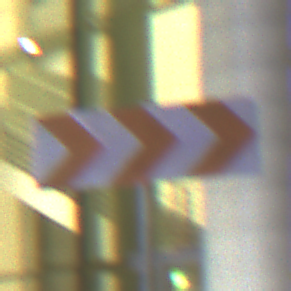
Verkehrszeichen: RichtungstafelnInKurvenGrossLinks
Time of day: Night
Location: Outdoor (Urban)
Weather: PartlyCloudy
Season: NotSpecified
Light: Artificial